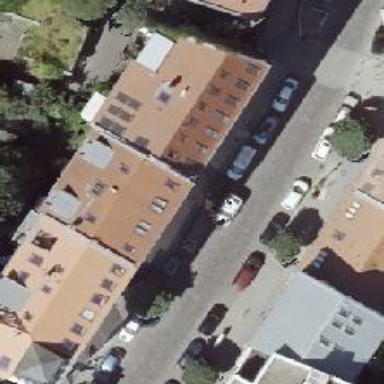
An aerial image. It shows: Gabled roof on building that houses apartments.